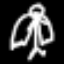
Label: angel